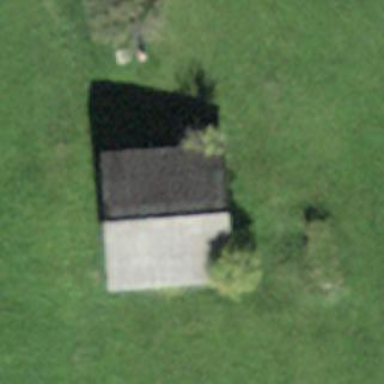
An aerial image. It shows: Barn.